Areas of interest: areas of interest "Medical"
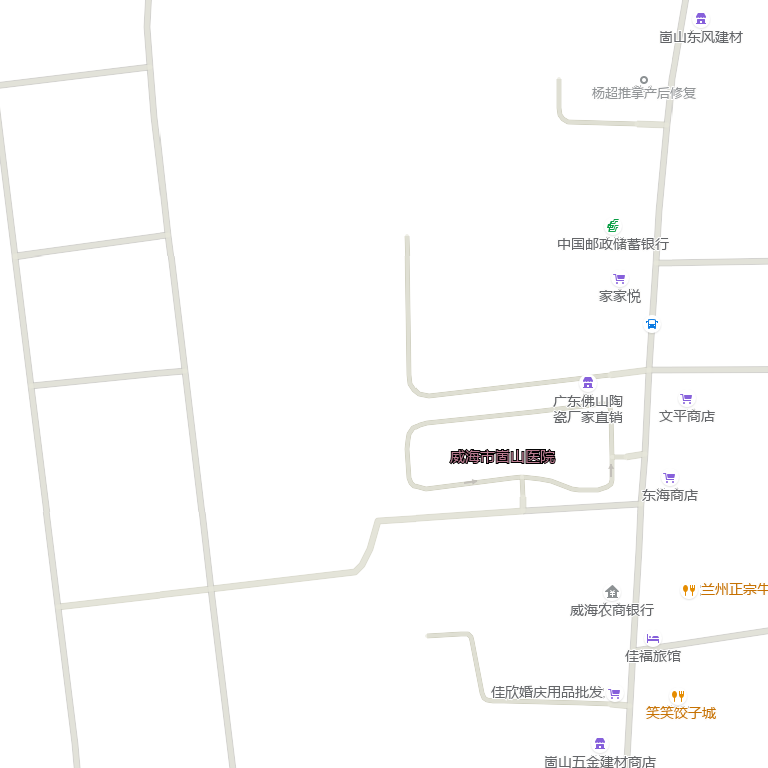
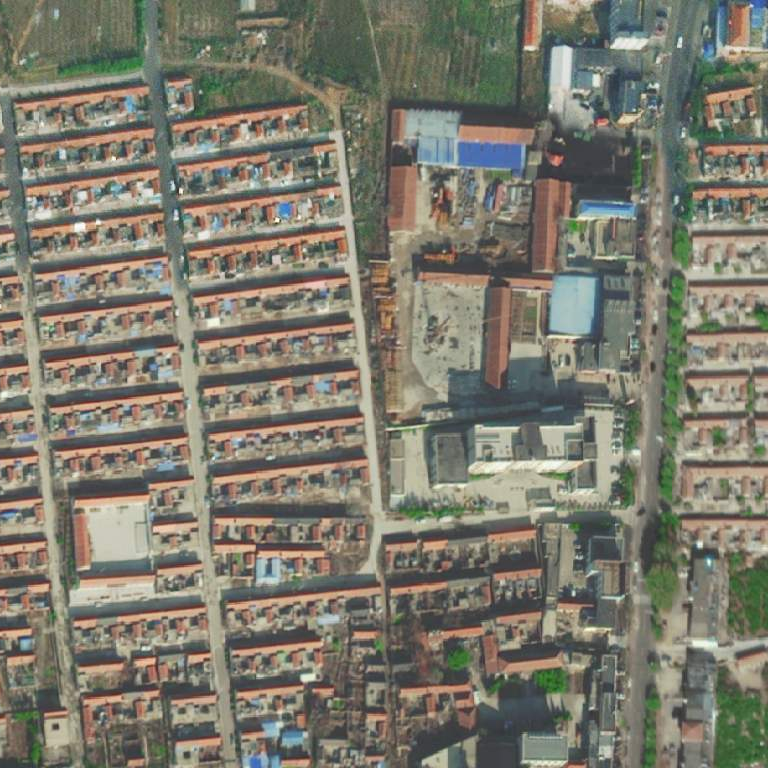